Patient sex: F
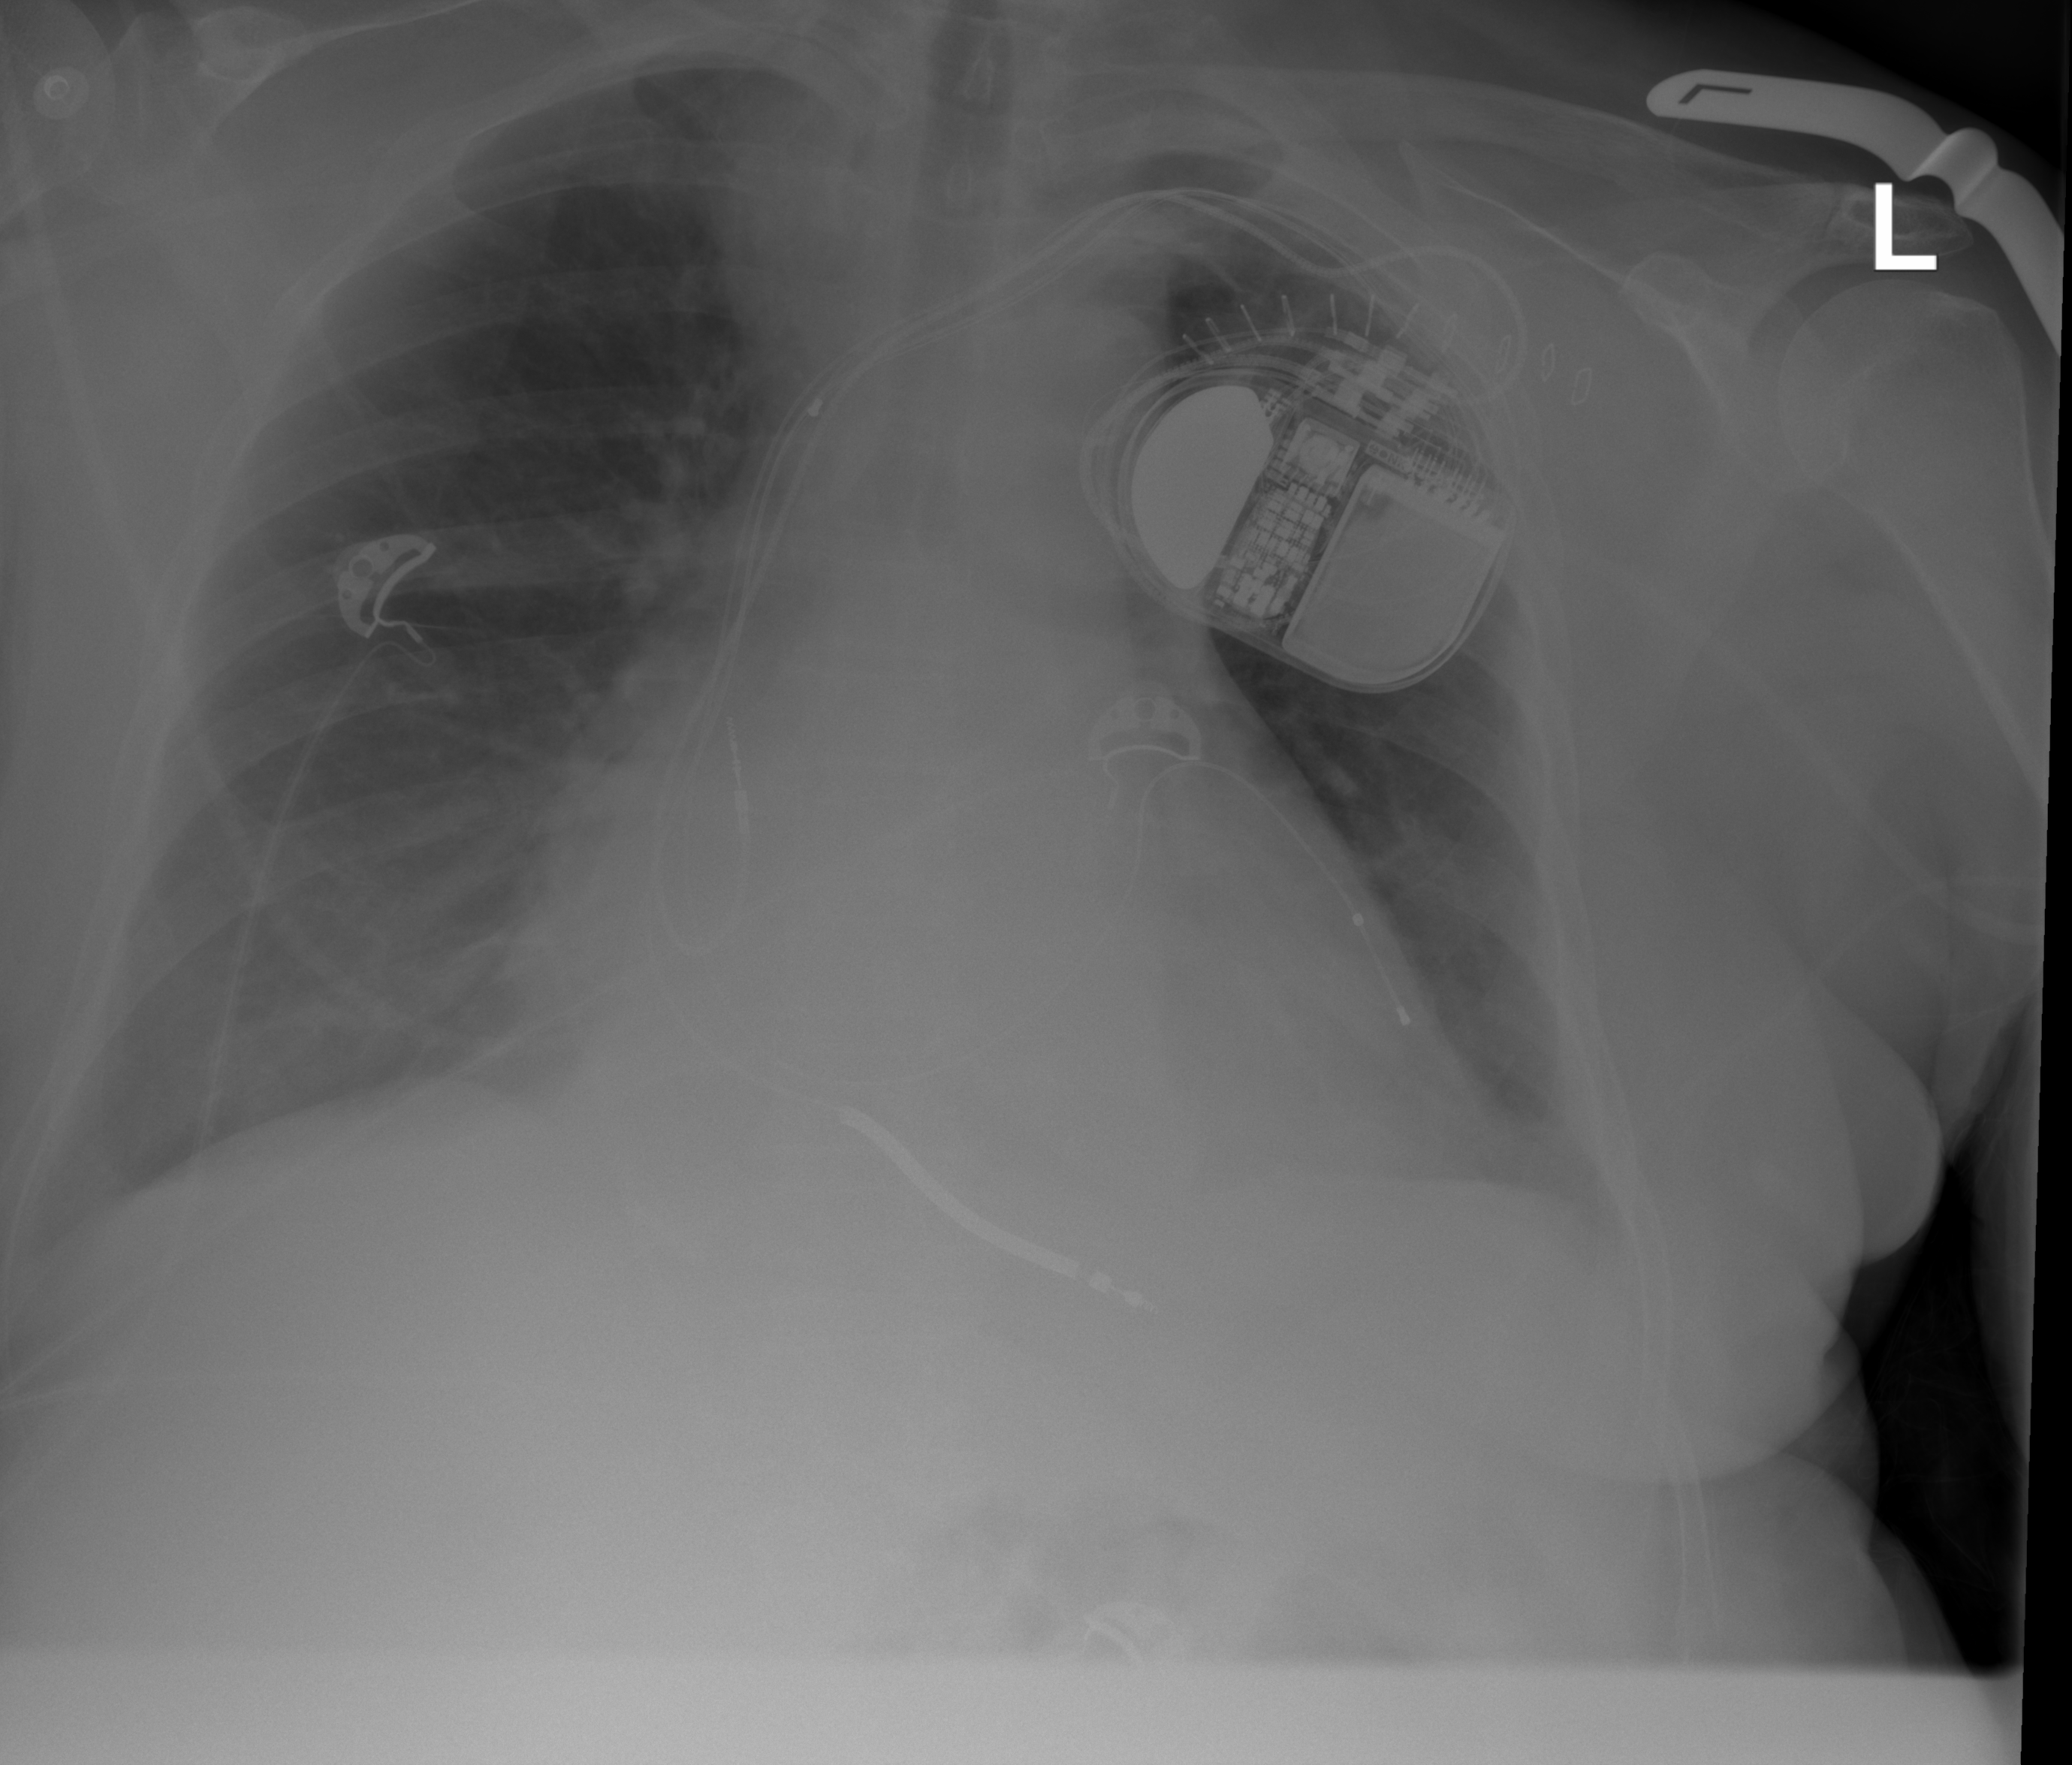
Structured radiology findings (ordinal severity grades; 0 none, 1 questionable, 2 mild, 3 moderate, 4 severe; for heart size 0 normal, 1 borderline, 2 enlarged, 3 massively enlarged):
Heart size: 2
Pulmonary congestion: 0
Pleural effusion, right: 1
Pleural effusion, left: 0
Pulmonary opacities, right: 0
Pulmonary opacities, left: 0
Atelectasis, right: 0
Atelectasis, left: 0